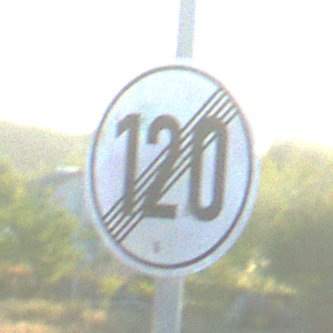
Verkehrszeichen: EndeGeschwindigkeit120
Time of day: SunriseSunset
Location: Outdoor (RoadRail)
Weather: Clear
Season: NotSpecified
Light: Natural